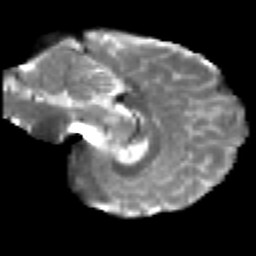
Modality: T2w
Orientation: sagittal
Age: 23
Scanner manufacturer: siemens
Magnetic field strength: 3 T
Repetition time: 2.2 s
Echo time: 0.084 s